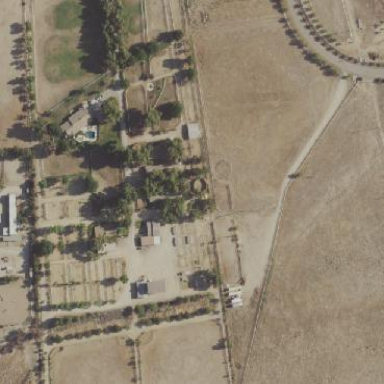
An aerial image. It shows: Farmyard area.